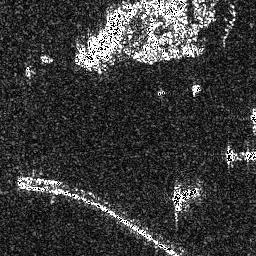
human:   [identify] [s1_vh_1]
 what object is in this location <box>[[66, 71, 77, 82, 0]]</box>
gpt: <ref>1 medium ship at the bottom right</ref>

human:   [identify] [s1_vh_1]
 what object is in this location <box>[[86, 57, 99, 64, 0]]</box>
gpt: <ref>1 medium ship at the right</ref>